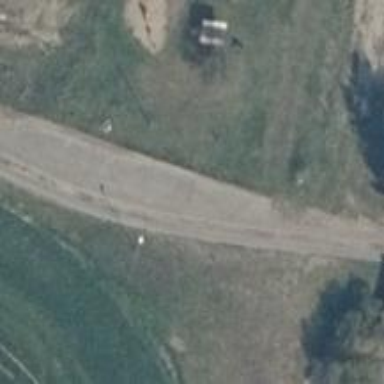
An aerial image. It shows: Passing place on the road.